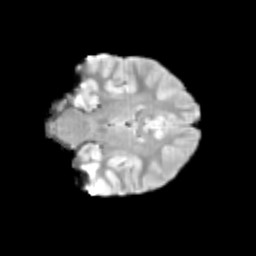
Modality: T2w
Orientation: coronal
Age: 9
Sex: male
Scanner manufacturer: siemens
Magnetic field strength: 3 T
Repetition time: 3.8 s
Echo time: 0.07 s